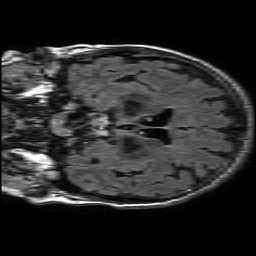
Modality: FLAIR
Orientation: coronal
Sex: female
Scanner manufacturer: philips
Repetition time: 11 s
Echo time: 0.125 s